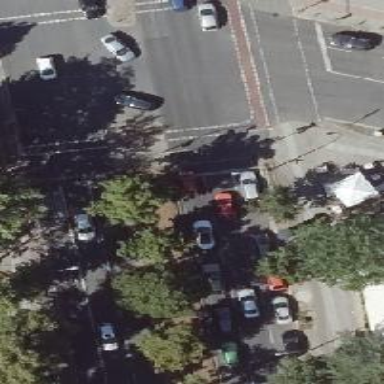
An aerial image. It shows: Road crossing with traffic signals.